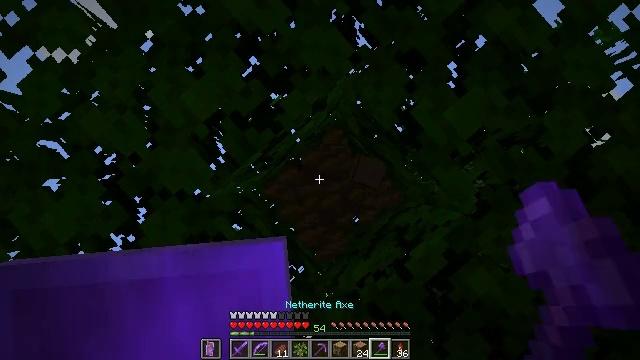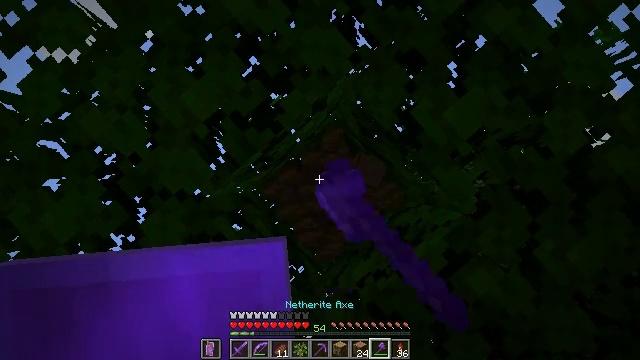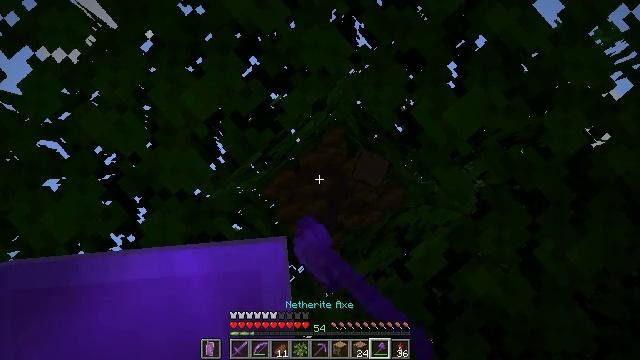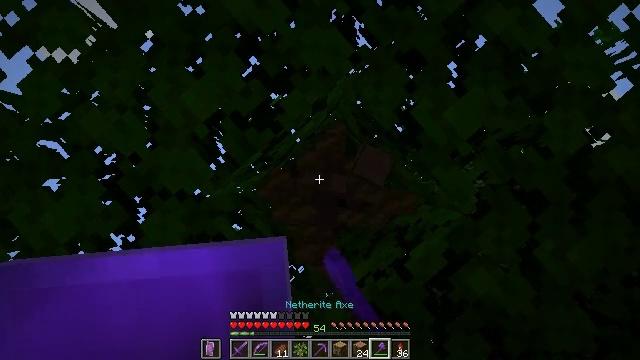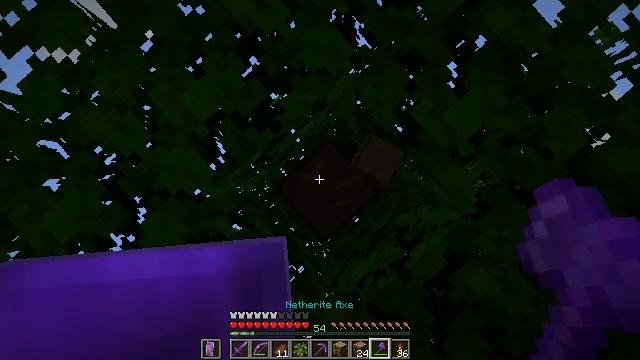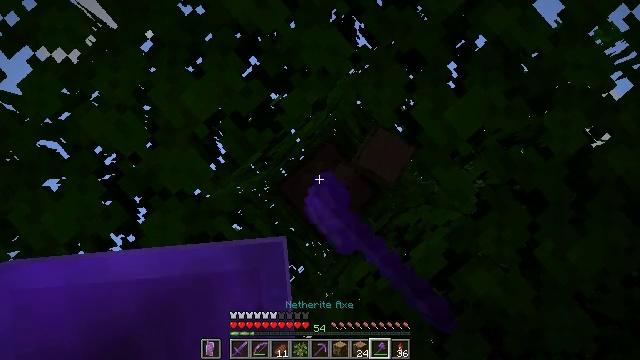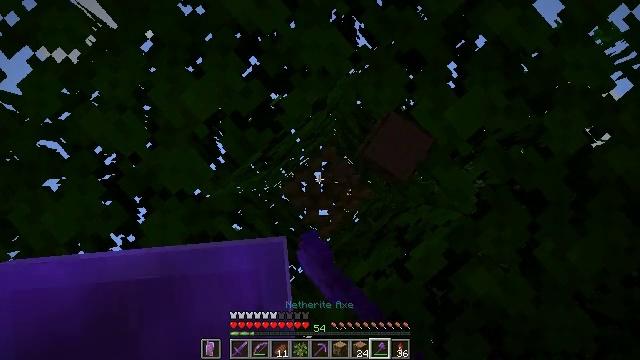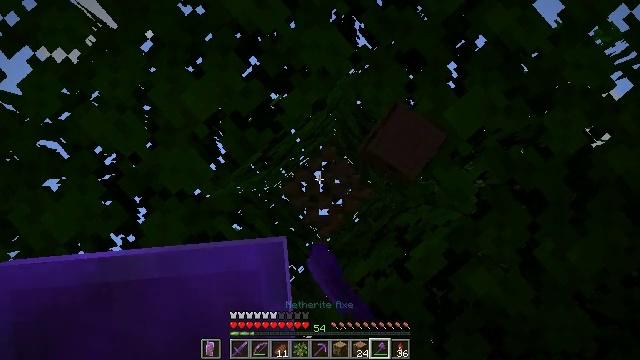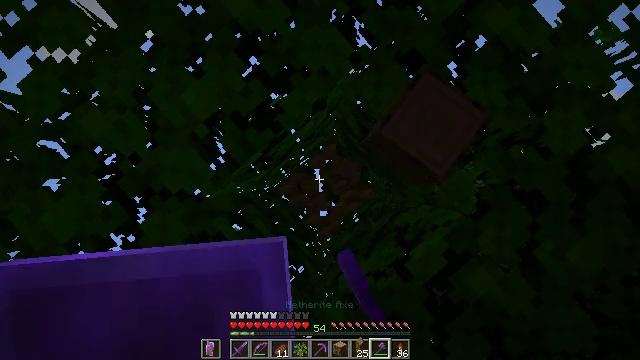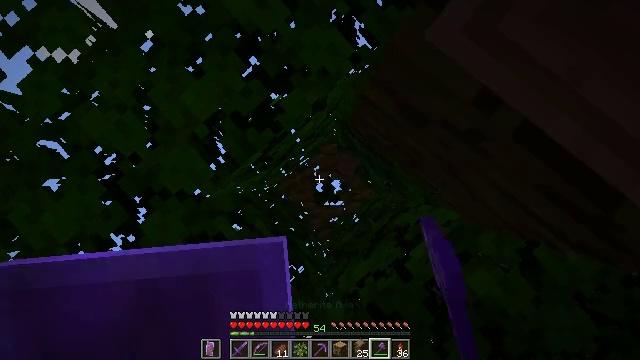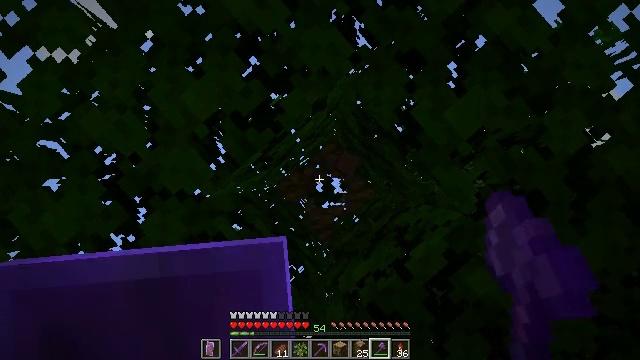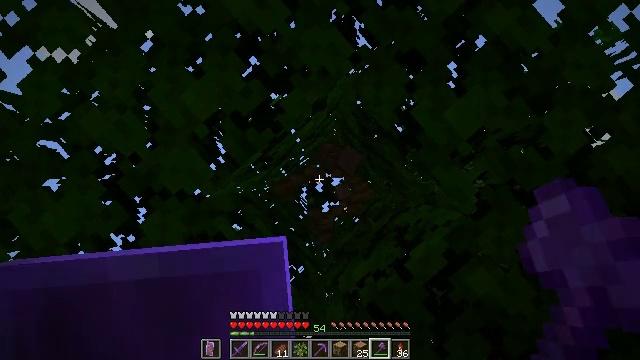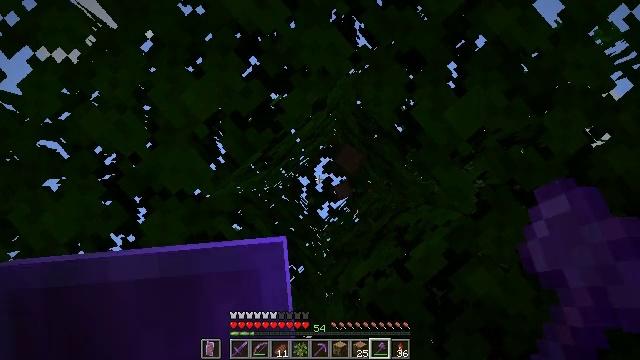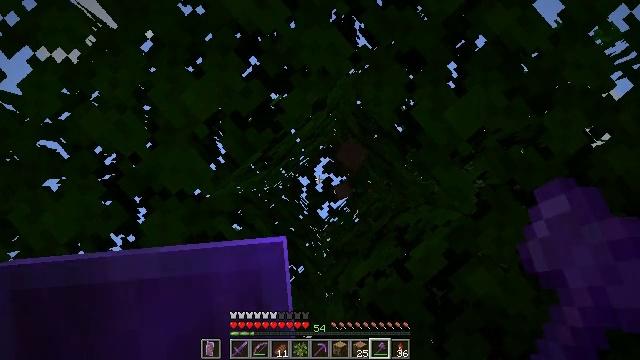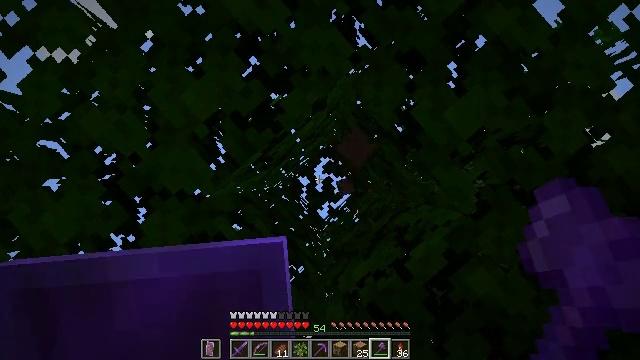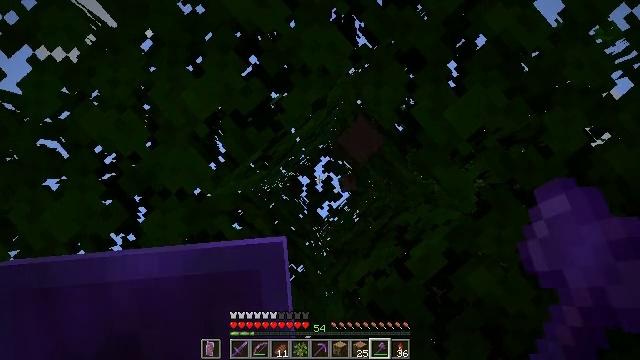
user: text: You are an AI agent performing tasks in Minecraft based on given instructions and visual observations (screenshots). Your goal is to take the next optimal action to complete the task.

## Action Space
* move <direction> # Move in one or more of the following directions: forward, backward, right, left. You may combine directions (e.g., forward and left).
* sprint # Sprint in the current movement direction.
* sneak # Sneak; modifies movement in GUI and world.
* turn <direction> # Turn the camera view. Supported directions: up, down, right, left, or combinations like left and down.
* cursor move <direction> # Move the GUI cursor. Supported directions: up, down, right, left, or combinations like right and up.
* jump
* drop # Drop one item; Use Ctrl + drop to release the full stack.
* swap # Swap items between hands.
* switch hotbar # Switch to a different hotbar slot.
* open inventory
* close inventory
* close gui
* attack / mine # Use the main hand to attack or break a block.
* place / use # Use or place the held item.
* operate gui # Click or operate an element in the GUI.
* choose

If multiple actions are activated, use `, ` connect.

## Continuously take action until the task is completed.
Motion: motion action
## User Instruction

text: Mine the jungle log in the rainforest biome.
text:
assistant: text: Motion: attack / mine
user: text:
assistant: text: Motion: attack / mine
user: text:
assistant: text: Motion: attack / mine
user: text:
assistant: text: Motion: attack / mine
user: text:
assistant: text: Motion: attack / mine
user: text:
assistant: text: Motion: attack / mine
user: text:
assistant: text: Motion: attack / mine
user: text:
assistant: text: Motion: no_op
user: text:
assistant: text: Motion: no_op
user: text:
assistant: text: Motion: no_op
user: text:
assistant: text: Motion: no_op
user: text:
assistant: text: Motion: no_op
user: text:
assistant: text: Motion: no_op
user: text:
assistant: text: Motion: no_op
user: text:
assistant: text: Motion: no_op
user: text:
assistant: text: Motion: turn down
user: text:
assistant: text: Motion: turn down
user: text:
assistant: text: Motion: turn right and down
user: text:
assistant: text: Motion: turn right and down
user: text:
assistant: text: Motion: turn right and down
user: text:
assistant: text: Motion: turn right and down
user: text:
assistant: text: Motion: turn down
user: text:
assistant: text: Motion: turn down
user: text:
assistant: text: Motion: turn down, attack / mine
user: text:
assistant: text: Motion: attack / mine
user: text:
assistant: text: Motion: attack / mine
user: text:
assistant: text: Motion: attack / mine
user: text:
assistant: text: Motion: attack / mine
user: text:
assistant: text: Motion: attack / mine
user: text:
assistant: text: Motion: attack / mine